Field crop: tomato
Growth stage: 1
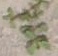
Species: portulaca